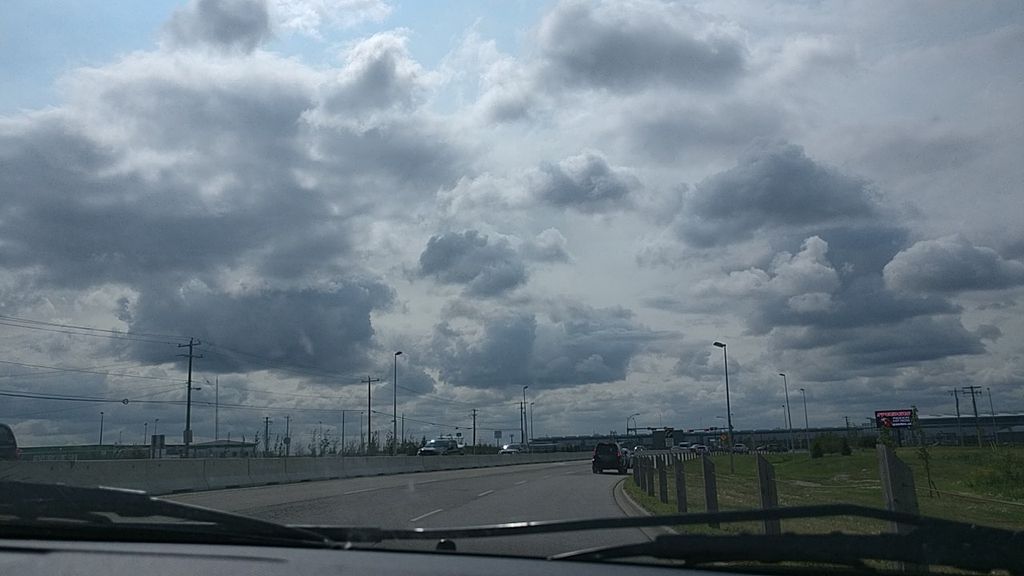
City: calgary